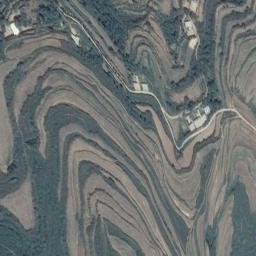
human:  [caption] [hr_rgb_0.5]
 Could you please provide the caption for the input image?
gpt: There are many buildings on terraces .

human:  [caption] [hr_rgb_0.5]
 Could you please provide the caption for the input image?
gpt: The bare terrace is next to some houses and trees .

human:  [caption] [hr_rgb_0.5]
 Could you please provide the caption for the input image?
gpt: There are several houses in a large layer of brown and green mixed terraces .

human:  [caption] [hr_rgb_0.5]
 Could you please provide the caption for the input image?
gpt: There is a straight path between the terraces .

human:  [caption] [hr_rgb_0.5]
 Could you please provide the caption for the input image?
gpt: There are some buildings and green meadows beside the terraces .